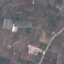
Label: PermanentCrop